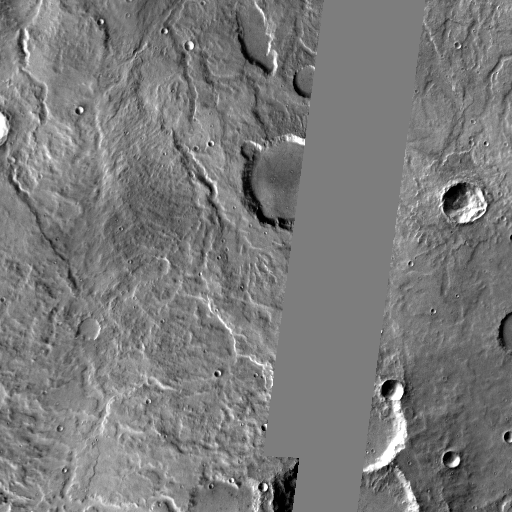
Crater classes present: Background, Other, Layered, Buried